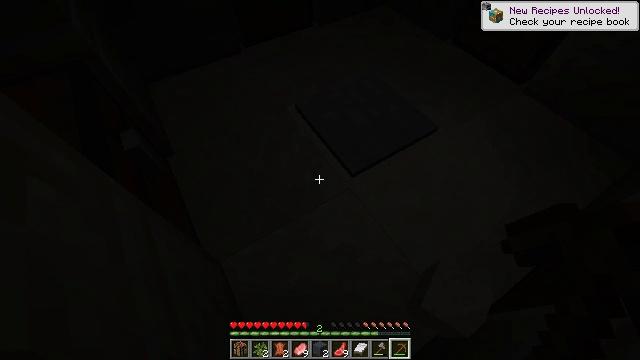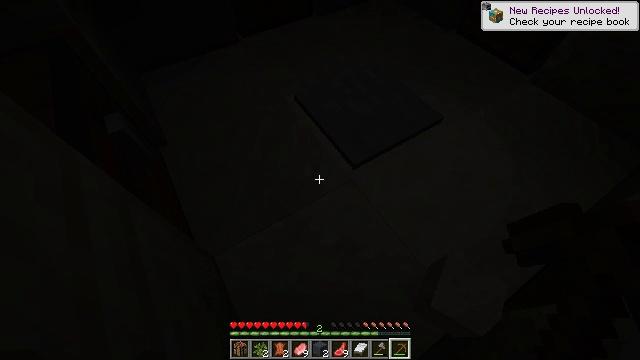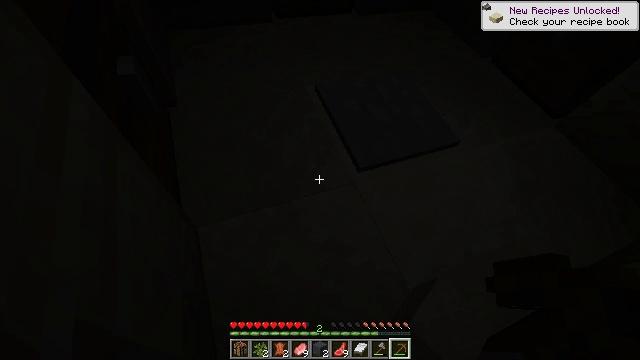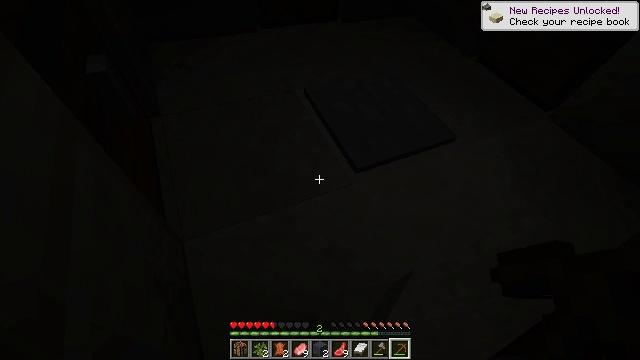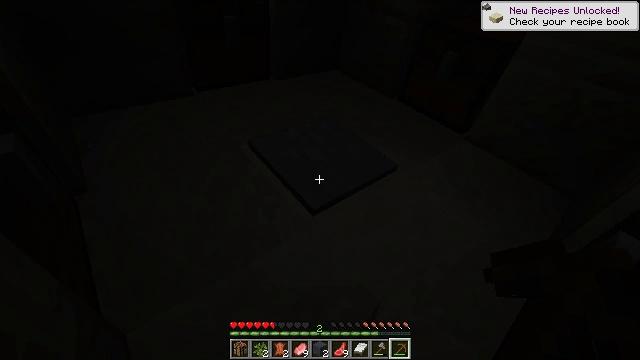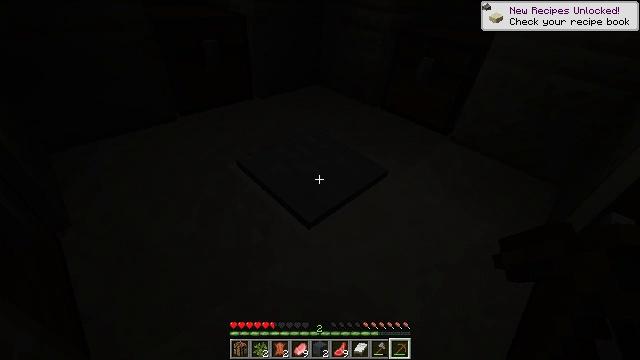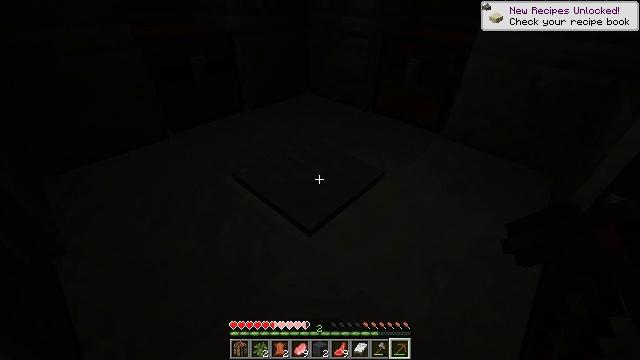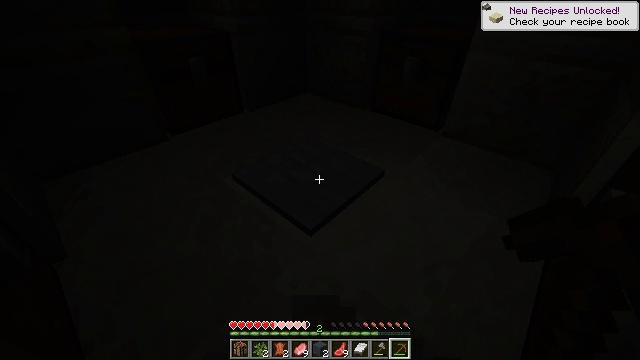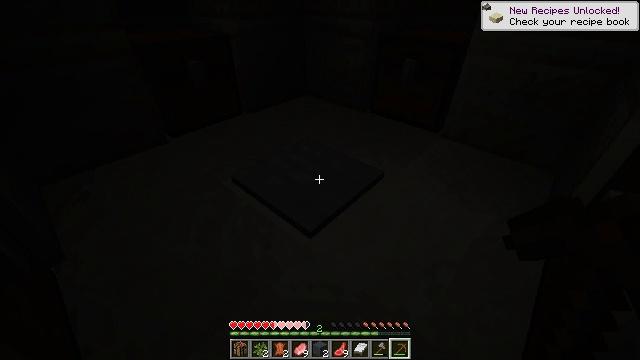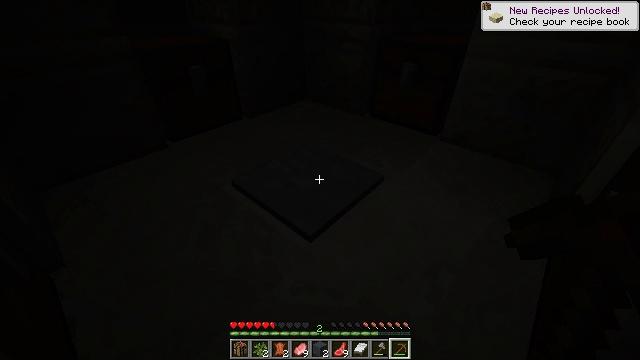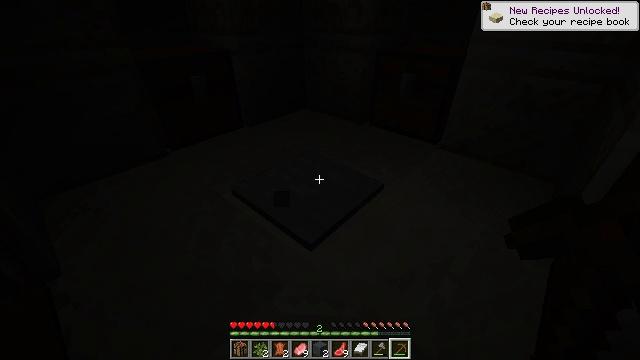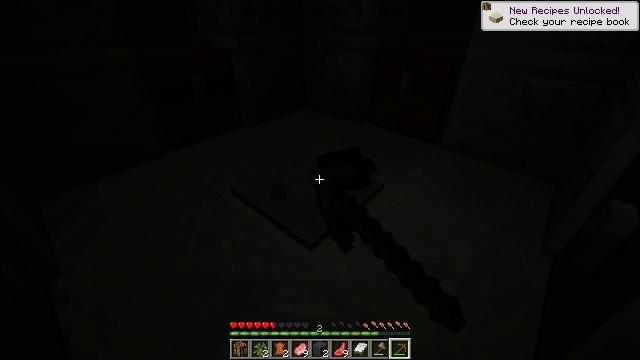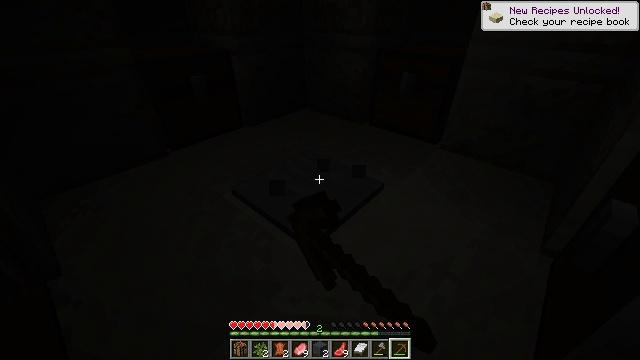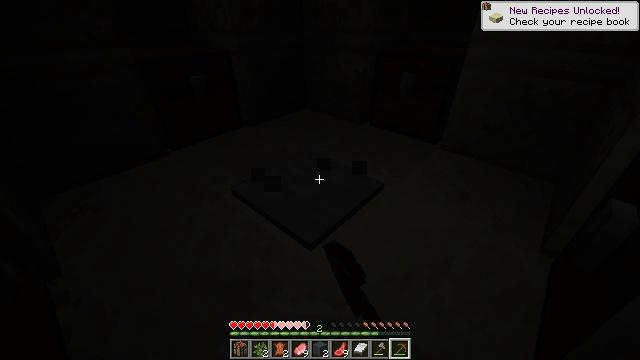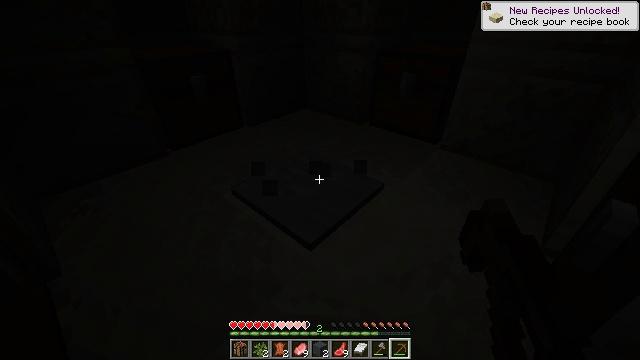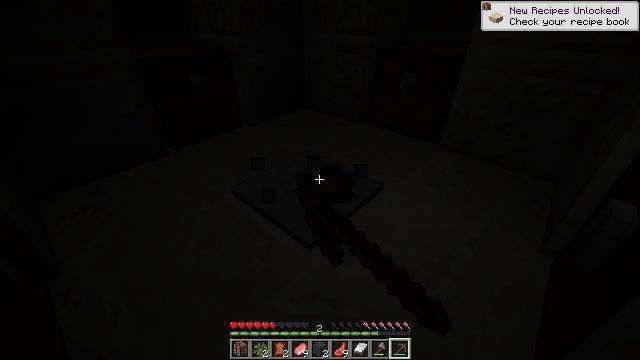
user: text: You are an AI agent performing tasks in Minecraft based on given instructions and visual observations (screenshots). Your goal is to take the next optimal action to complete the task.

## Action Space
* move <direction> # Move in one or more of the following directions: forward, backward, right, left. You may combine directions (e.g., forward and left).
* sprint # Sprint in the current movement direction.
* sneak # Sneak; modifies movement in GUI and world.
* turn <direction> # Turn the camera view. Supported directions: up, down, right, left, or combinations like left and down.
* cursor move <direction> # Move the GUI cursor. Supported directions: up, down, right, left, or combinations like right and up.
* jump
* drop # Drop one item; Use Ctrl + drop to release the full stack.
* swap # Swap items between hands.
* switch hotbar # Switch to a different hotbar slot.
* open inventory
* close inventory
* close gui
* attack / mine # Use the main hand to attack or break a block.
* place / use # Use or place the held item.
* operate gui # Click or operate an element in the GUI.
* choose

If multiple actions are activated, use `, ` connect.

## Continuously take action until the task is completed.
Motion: motion action
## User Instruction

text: Gather the stone pressure plate for reuse.
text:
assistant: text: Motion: sneak
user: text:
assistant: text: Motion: sneak
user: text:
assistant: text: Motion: sneak, turn right and up
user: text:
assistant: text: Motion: sneak, turn right and up
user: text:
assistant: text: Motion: sneak, turn right and up
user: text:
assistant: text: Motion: sneak, turn up
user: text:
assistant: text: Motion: sneak
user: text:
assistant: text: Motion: sneak
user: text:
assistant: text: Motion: sneak
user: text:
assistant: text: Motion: sneak, turn up, attack / mine
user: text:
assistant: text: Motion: sneak, attack / mine
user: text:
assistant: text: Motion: sneak, attack / mine
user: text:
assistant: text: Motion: sneak, attack / mine
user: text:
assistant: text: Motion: sneak, attack / mine
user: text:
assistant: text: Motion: sneak, attack / mine
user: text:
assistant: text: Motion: sneak, attack / mine
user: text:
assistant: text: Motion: sneak, attack / mine
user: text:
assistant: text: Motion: sneak, attack / mine
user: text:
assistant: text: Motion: sneak, attack / mine
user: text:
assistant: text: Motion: sneak, attack / mine
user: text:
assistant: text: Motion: sneak, attack / mine
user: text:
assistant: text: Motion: sneak, attack / mine
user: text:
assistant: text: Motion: sneak, attack / mine
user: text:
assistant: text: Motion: sneak, attack / mine
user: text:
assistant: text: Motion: sneak, attack / mine
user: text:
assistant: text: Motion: sneak, attack / mine
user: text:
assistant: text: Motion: sneak, attack / mine
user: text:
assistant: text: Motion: sneak, attack / mine